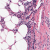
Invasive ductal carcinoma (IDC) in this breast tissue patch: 0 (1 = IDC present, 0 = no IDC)